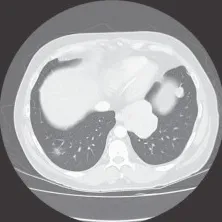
Partial response after chemotherapy with carboplatin and paclitaxel.
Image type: radiology (ct)